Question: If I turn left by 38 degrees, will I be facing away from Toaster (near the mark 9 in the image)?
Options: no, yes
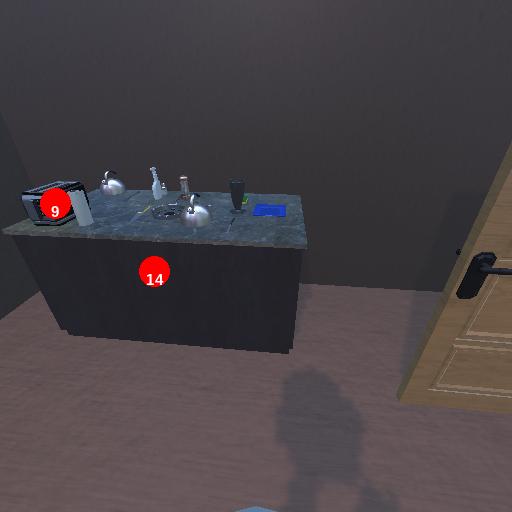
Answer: no